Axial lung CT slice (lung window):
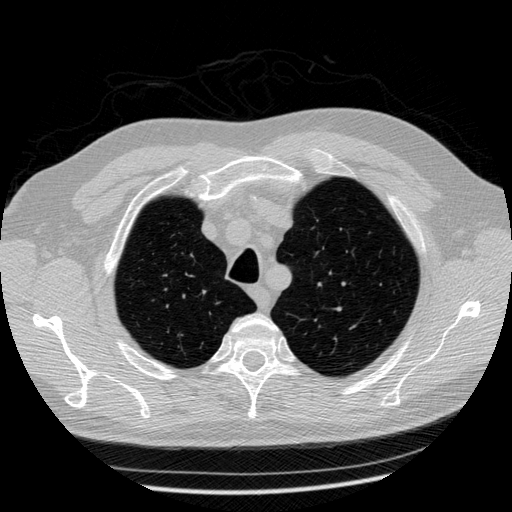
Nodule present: no